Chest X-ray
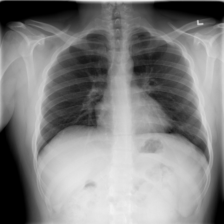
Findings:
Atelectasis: negative
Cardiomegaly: negative
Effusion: negative
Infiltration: negative
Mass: negative
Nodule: negative
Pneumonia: negative
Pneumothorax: negative
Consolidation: negative
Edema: negative
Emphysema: negative
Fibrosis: negative
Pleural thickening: negative
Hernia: negative